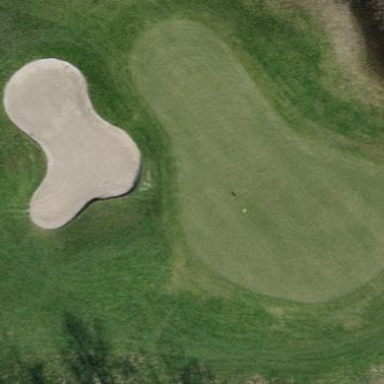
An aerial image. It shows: Picturesque green golfing area with grass land use.